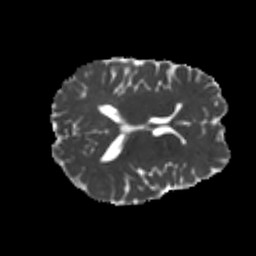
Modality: MD
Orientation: axial
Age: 23
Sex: male
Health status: healthy
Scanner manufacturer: philips
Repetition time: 7.387 s
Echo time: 0.08599 s